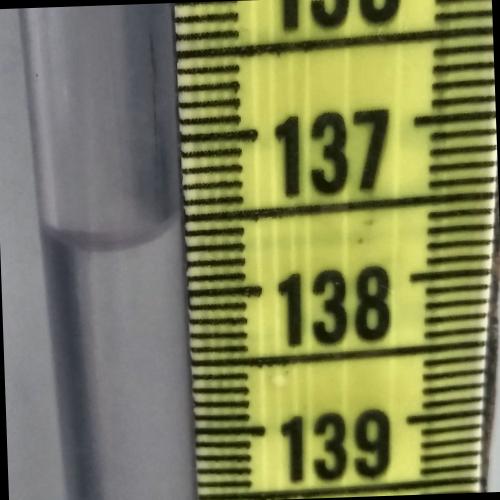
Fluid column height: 137.6 cm